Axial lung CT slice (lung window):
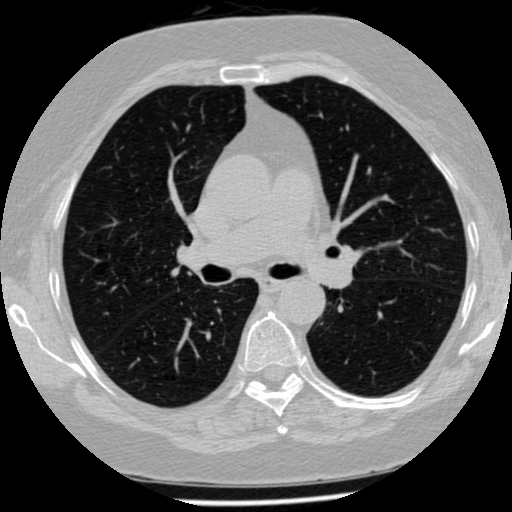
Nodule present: no